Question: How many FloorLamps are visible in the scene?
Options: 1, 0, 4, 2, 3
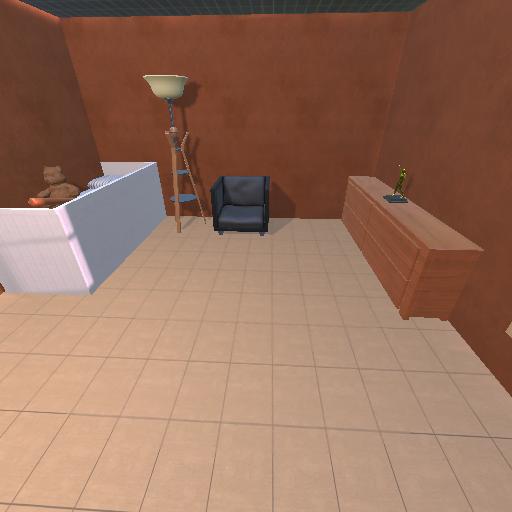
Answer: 1